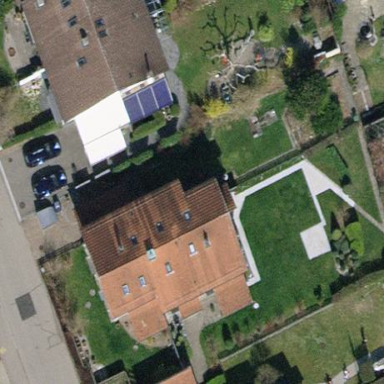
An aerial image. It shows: Terrace building.